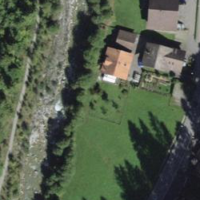
EUNIS habitat code: 24
Species observed at this site:
Rubus caesius
Centaurea scabiosa